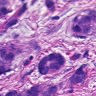
Metastatic tissue present: yes